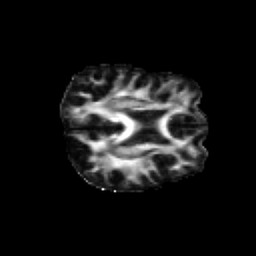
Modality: FA
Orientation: axial
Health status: healthy
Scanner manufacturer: siemens
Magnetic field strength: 3 T
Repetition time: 10 s
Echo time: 0.092 s